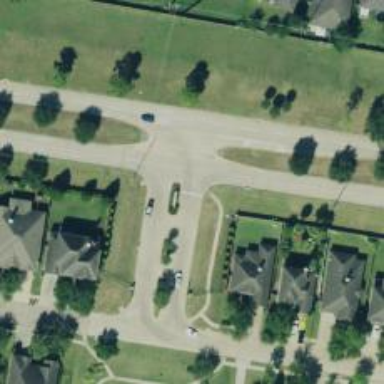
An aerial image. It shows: Residential road.